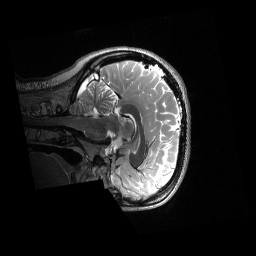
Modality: T2w
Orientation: sagittal
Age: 24
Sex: female
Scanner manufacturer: siemens
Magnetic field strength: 3 T
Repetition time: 3.2 s
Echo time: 0.563 s